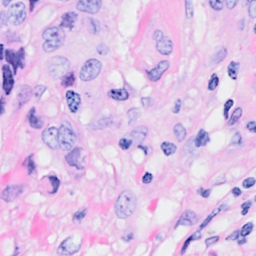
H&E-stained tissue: Breast